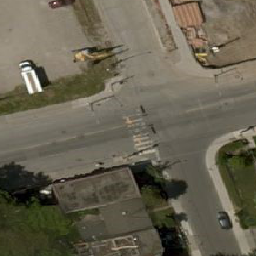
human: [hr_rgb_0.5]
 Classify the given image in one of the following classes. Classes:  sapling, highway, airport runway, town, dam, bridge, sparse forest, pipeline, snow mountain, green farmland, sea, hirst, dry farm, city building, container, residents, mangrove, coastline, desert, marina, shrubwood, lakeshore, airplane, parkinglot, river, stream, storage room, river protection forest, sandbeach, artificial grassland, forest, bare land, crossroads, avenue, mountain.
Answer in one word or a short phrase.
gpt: crossroads